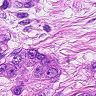
Metastatic tissue present: yes